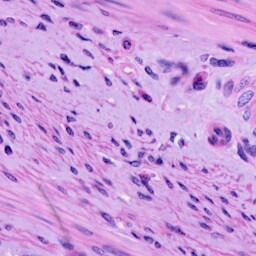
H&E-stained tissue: Cervix